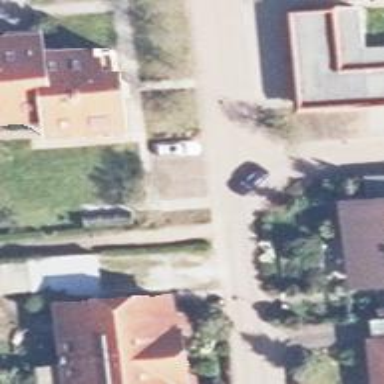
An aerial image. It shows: Residential road.